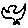
Label: bird